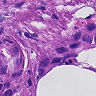
Metastatic tissue present: yes